Question: I want to draw a text in the SurfaceView look like the image given below

How can i do this. Please help me.
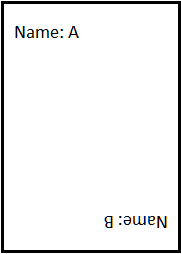
Answer: replace your onDraw( Canvas canvas ) method with the following code.
'''
@Override
protected void onDraw(Canvas canvas)
{
canvas.drawColor( Color.WHITE );
int cx = 240; // screenWidth/2
int cy = 400; // screenHeight/2
Paint paint = new Paint();
paint.setTextSize(30);
paint.setColor( Color.BLACK );
paint.setAntiAlias(true);
canvas.drawText("Name: A", 20, 40, paint);
canvas.save();
canvas.rotate(180, 240, 400);
canvas.drawText("Name: B", 20, 40,paint);
canvas.restore();
}
'''